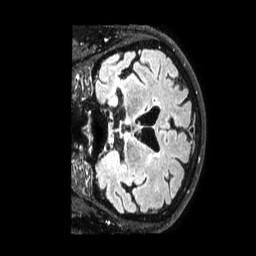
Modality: FLAIR
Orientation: coronal
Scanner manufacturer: philips
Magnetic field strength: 1.5 T
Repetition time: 4.8 s
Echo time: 0.3009 s